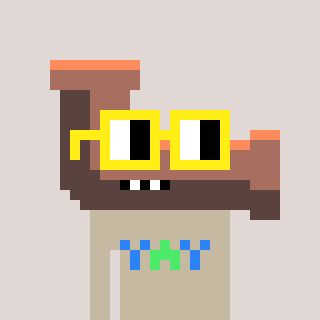
a pixel art character with square yellow glasses, a pipe-shaped head and a bege-colored body on a warm background